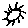
Label: sun